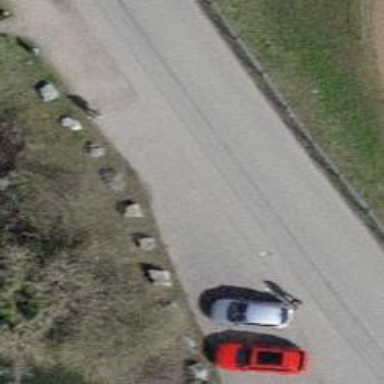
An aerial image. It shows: Footway with fine gravel surface.